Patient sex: F
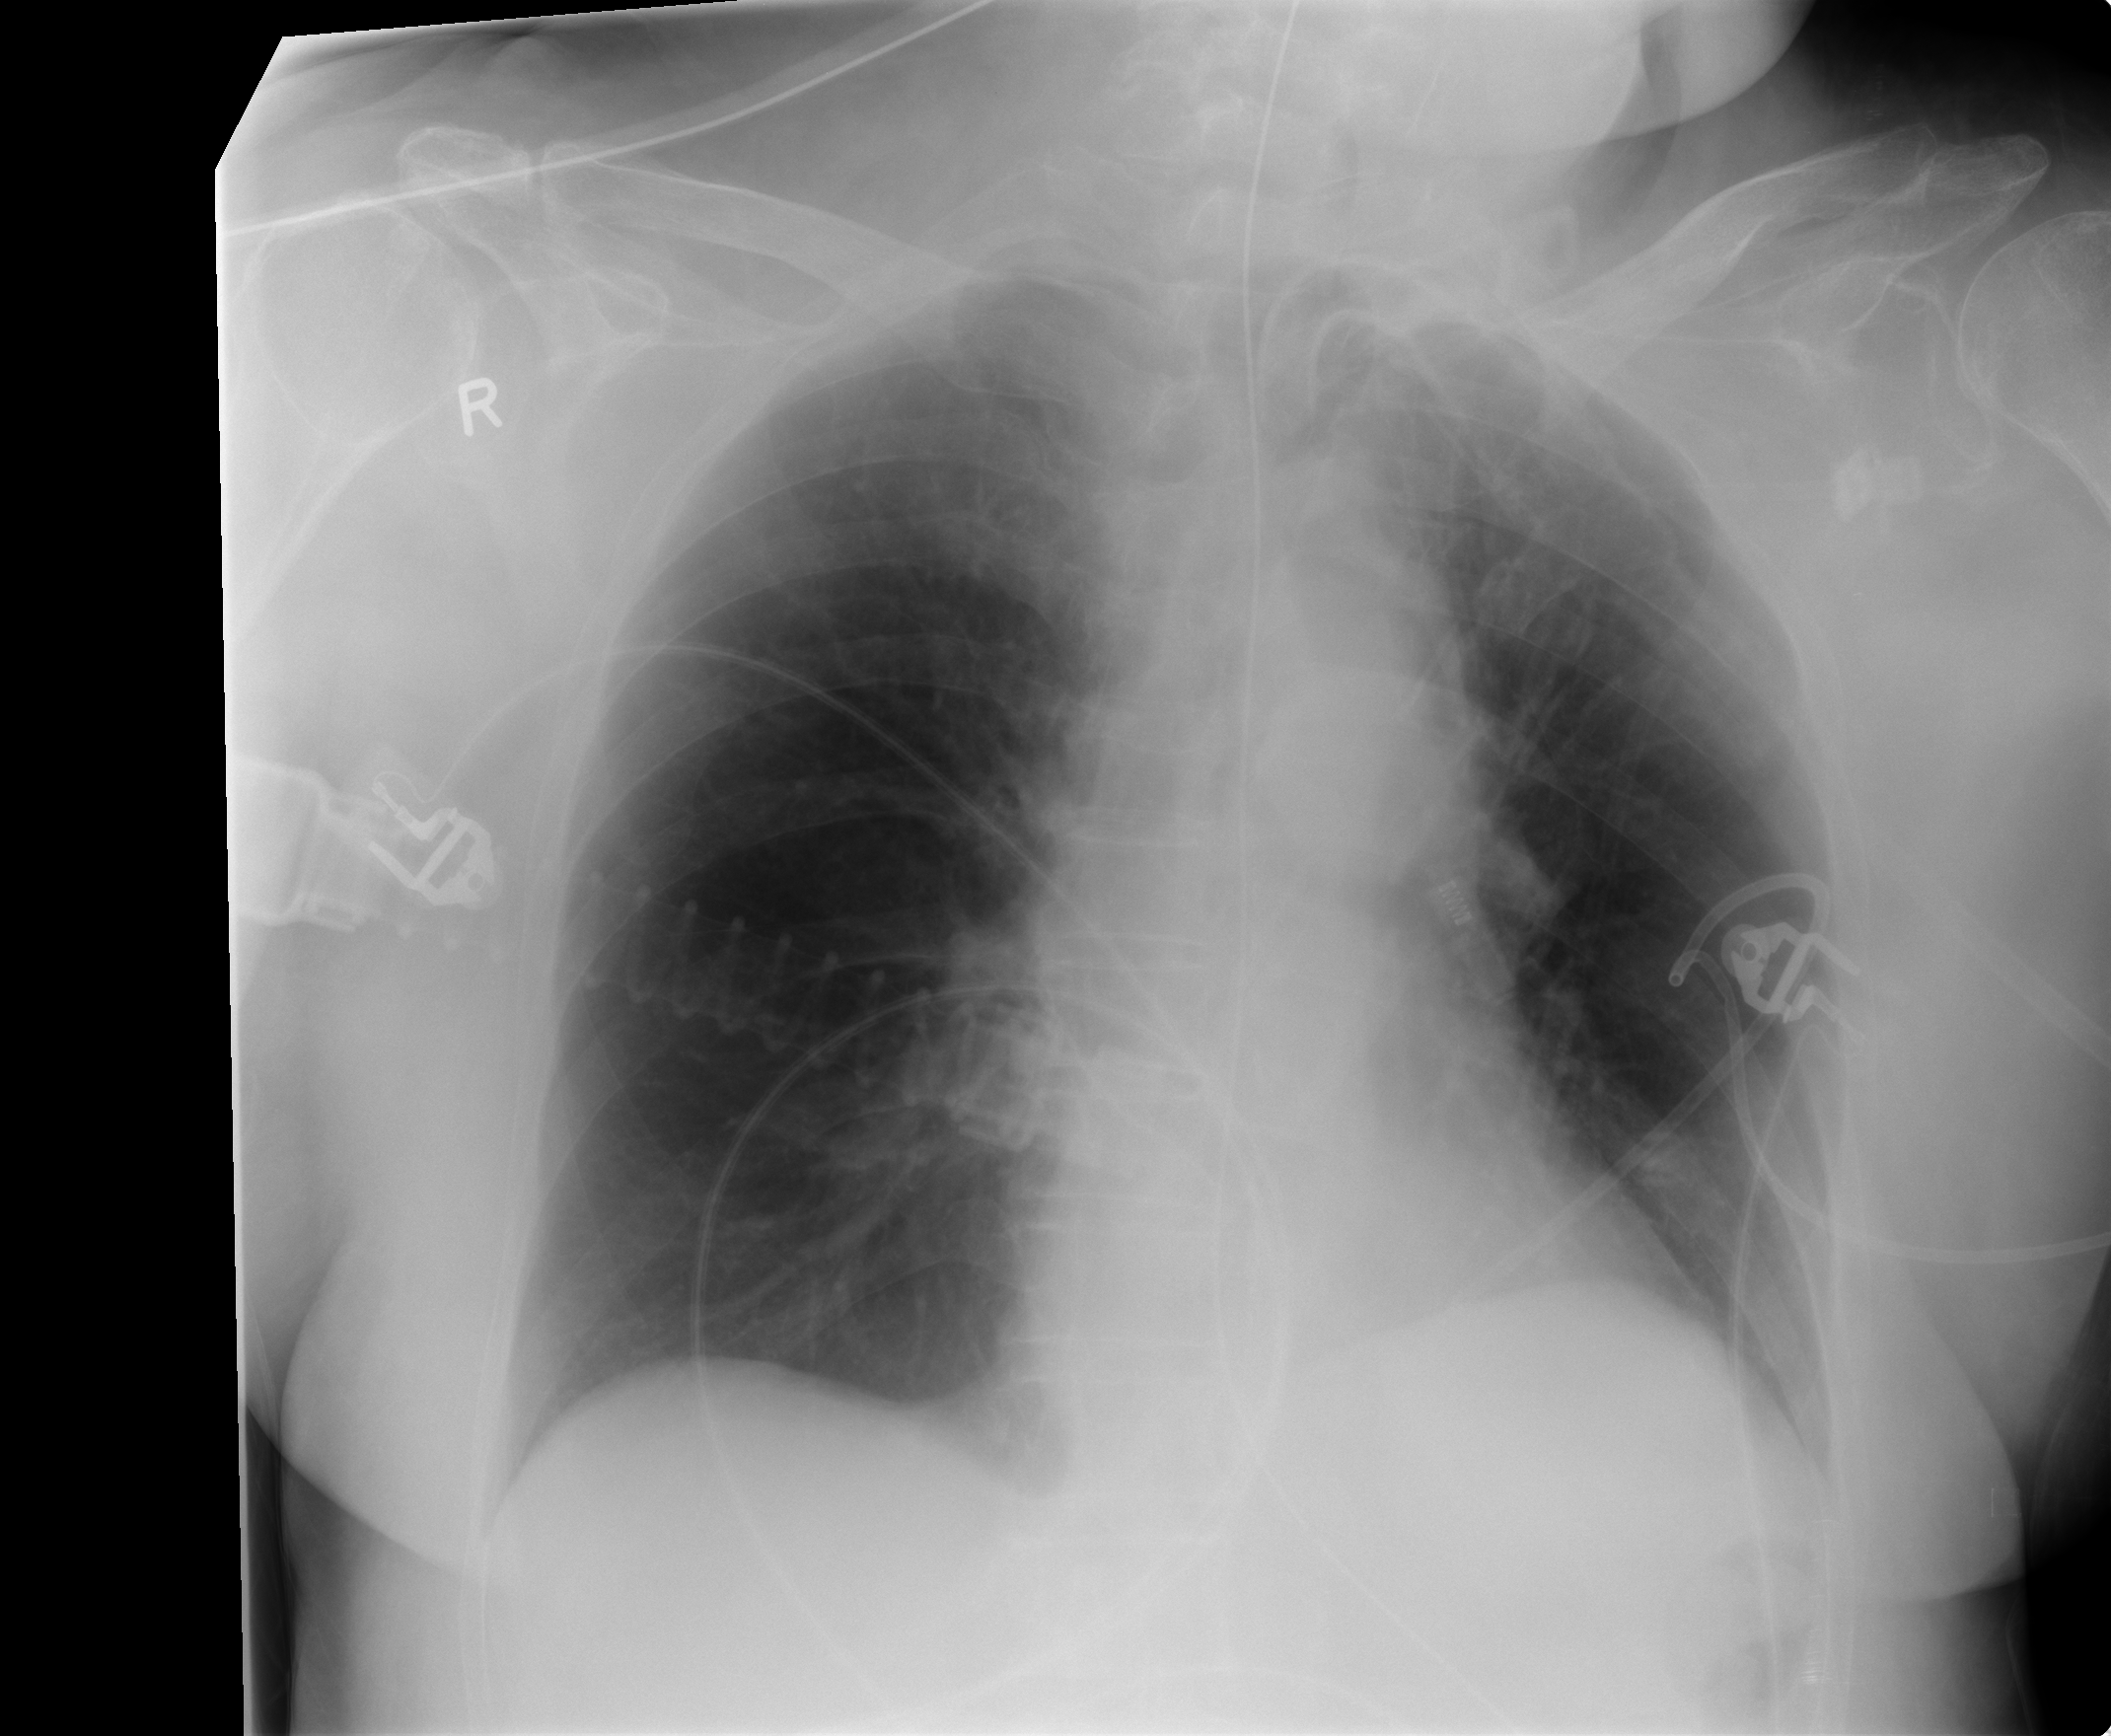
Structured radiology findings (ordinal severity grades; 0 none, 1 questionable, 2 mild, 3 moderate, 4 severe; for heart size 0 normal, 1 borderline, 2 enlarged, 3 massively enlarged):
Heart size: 0
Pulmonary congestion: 0
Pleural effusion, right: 1
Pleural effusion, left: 0
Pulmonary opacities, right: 0
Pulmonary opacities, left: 0
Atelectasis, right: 2
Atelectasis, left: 2